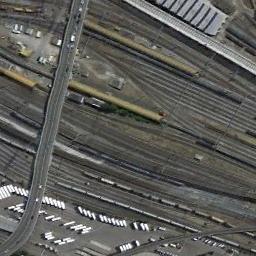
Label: railway